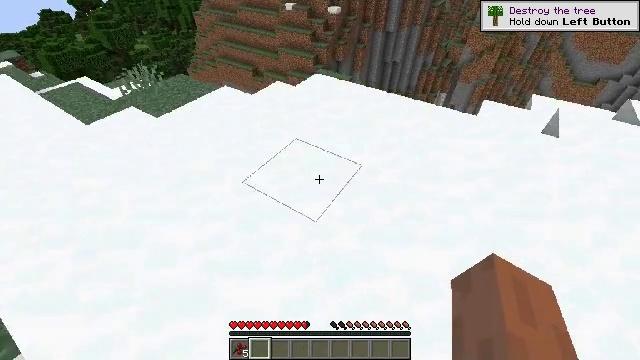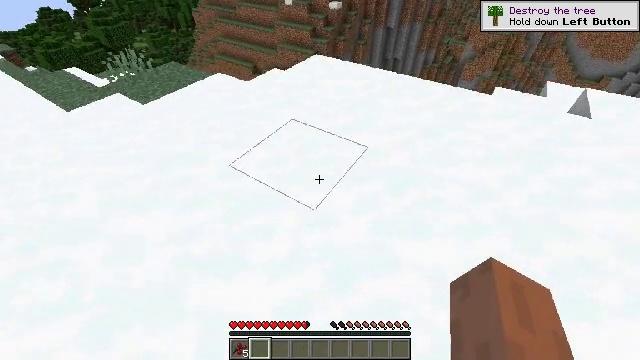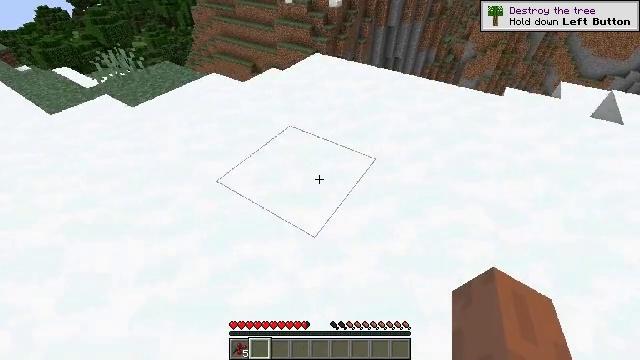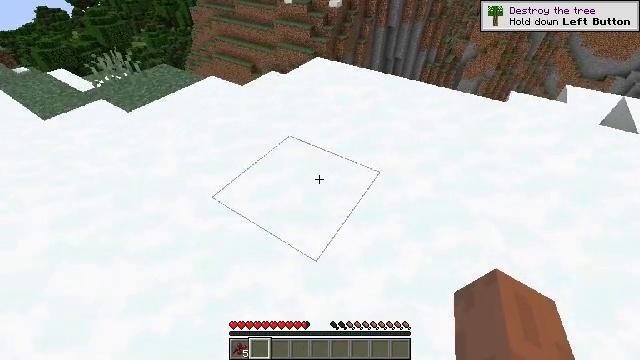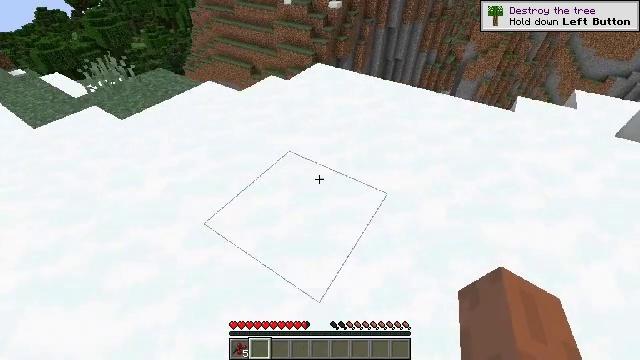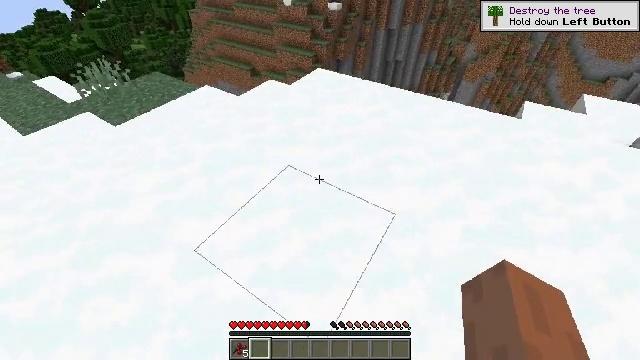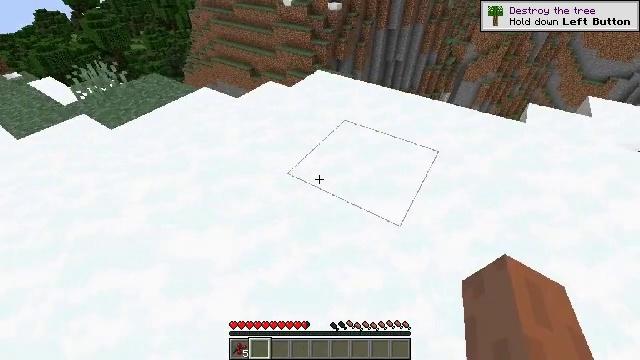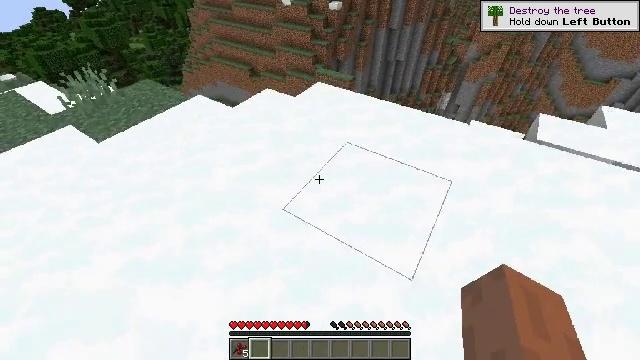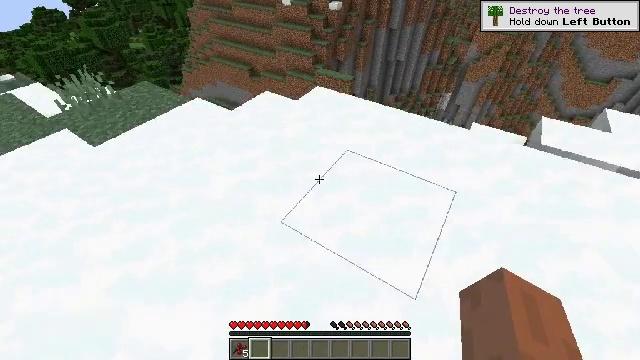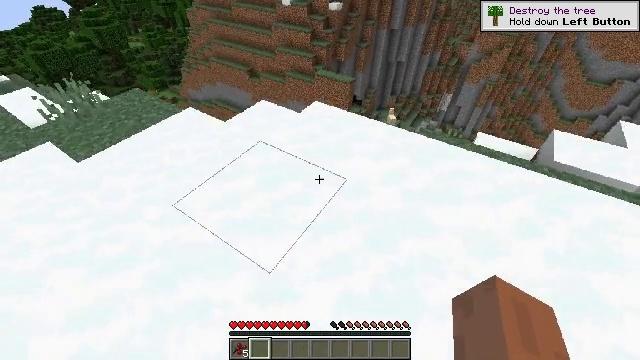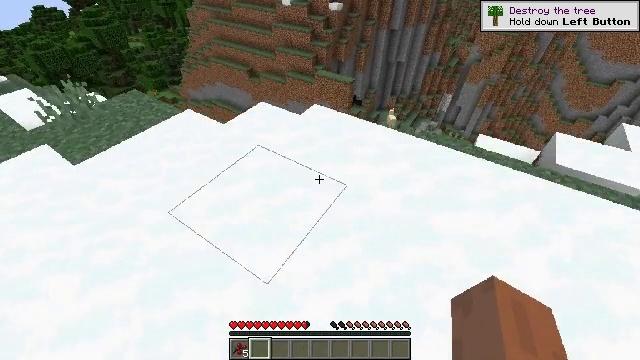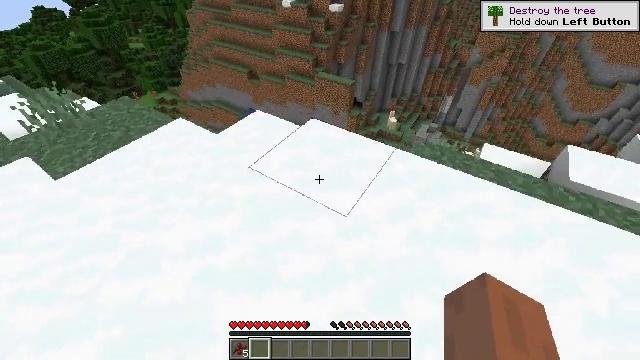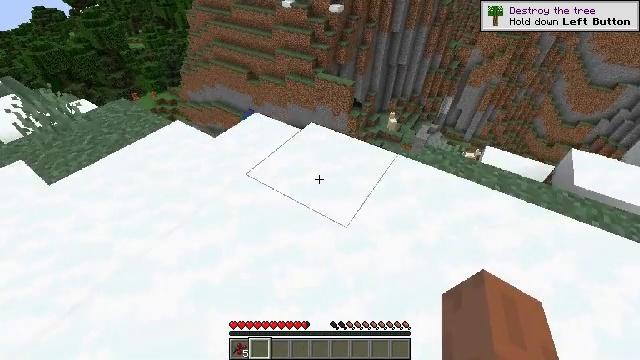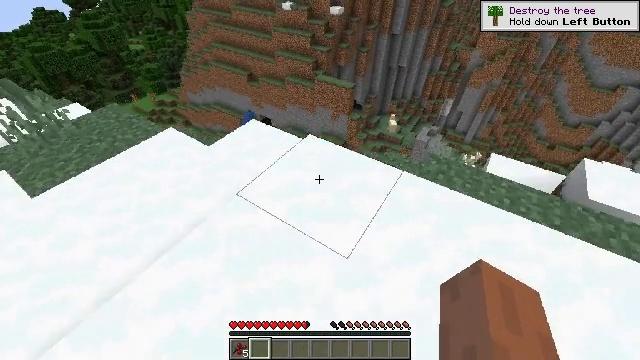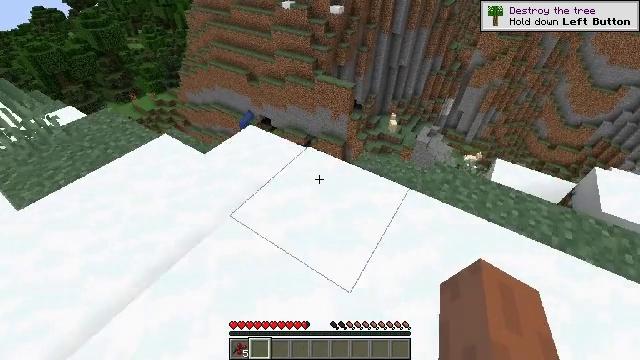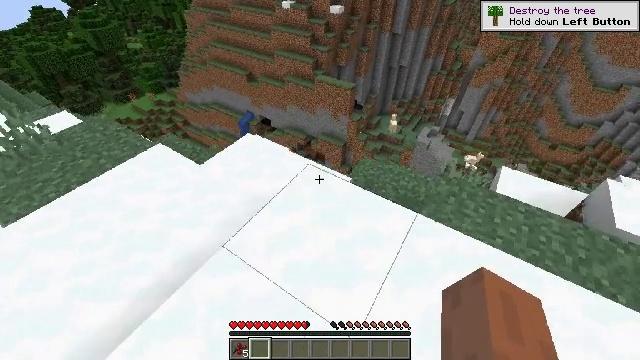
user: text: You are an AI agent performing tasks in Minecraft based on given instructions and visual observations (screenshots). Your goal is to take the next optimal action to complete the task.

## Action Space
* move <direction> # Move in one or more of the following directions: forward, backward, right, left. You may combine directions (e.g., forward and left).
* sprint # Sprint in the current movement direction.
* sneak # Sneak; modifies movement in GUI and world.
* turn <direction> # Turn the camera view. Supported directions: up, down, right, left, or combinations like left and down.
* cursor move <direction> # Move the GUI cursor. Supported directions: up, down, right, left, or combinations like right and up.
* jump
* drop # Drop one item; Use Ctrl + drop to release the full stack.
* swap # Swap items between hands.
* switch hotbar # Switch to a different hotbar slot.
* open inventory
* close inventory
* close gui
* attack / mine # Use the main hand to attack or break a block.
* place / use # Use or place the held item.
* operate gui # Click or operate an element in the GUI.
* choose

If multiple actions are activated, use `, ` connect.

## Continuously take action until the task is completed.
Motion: motion action
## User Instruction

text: Kill mobs.
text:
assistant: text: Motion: move forward
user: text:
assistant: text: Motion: move forward
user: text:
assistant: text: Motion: move forward
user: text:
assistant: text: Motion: move forward
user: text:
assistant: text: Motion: move forward
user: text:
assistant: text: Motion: move forward
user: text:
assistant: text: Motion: move forward
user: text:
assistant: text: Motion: move forward
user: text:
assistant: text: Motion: move forward
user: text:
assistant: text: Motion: move forward
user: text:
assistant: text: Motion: move forward
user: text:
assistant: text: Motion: move forward
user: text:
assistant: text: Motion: move forward
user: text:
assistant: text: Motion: move forward
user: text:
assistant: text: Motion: move forward
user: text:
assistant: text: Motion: move forward
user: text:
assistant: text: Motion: move forward
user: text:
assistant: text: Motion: move forward
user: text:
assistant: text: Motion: move forward
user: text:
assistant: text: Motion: move forward
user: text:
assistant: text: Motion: move forward
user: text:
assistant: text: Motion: move forward
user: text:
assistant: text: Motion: no_op
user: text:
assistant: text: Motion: no_op
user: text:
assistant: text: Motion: no_op
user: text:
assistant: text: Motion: no_op
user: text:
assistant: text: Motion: no_op
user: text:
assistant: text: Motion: no_op
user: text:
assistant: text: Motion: no_op
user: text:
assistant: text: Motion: no_op